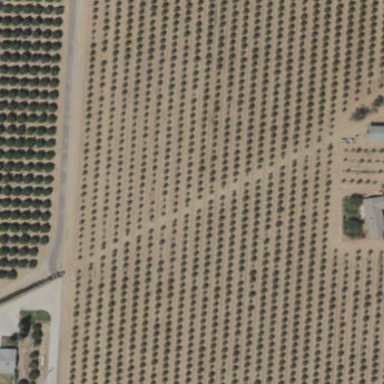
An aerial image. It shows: Vineyard.